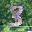
Label: 3